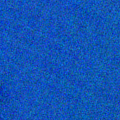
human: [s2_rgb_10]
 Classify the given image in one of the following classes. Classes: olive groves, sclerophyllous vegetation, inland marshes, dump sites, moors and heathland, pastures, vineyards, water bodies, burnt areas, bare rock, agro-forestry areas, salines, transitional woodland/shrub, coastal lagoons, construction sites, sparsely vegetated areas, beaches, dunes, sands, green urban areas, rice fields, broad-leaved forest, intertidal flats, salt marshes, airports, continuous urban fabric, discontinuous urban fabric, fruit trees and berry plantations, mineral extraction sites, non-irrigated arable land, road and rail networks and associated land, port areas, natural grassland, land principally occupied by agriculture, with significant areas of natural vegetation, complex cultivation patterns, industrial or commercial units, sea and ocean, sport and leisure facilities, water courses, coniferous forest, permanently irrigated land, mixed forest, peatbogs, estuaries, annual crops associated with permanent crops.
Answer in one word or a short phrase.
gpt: sea and ocean